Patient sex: M
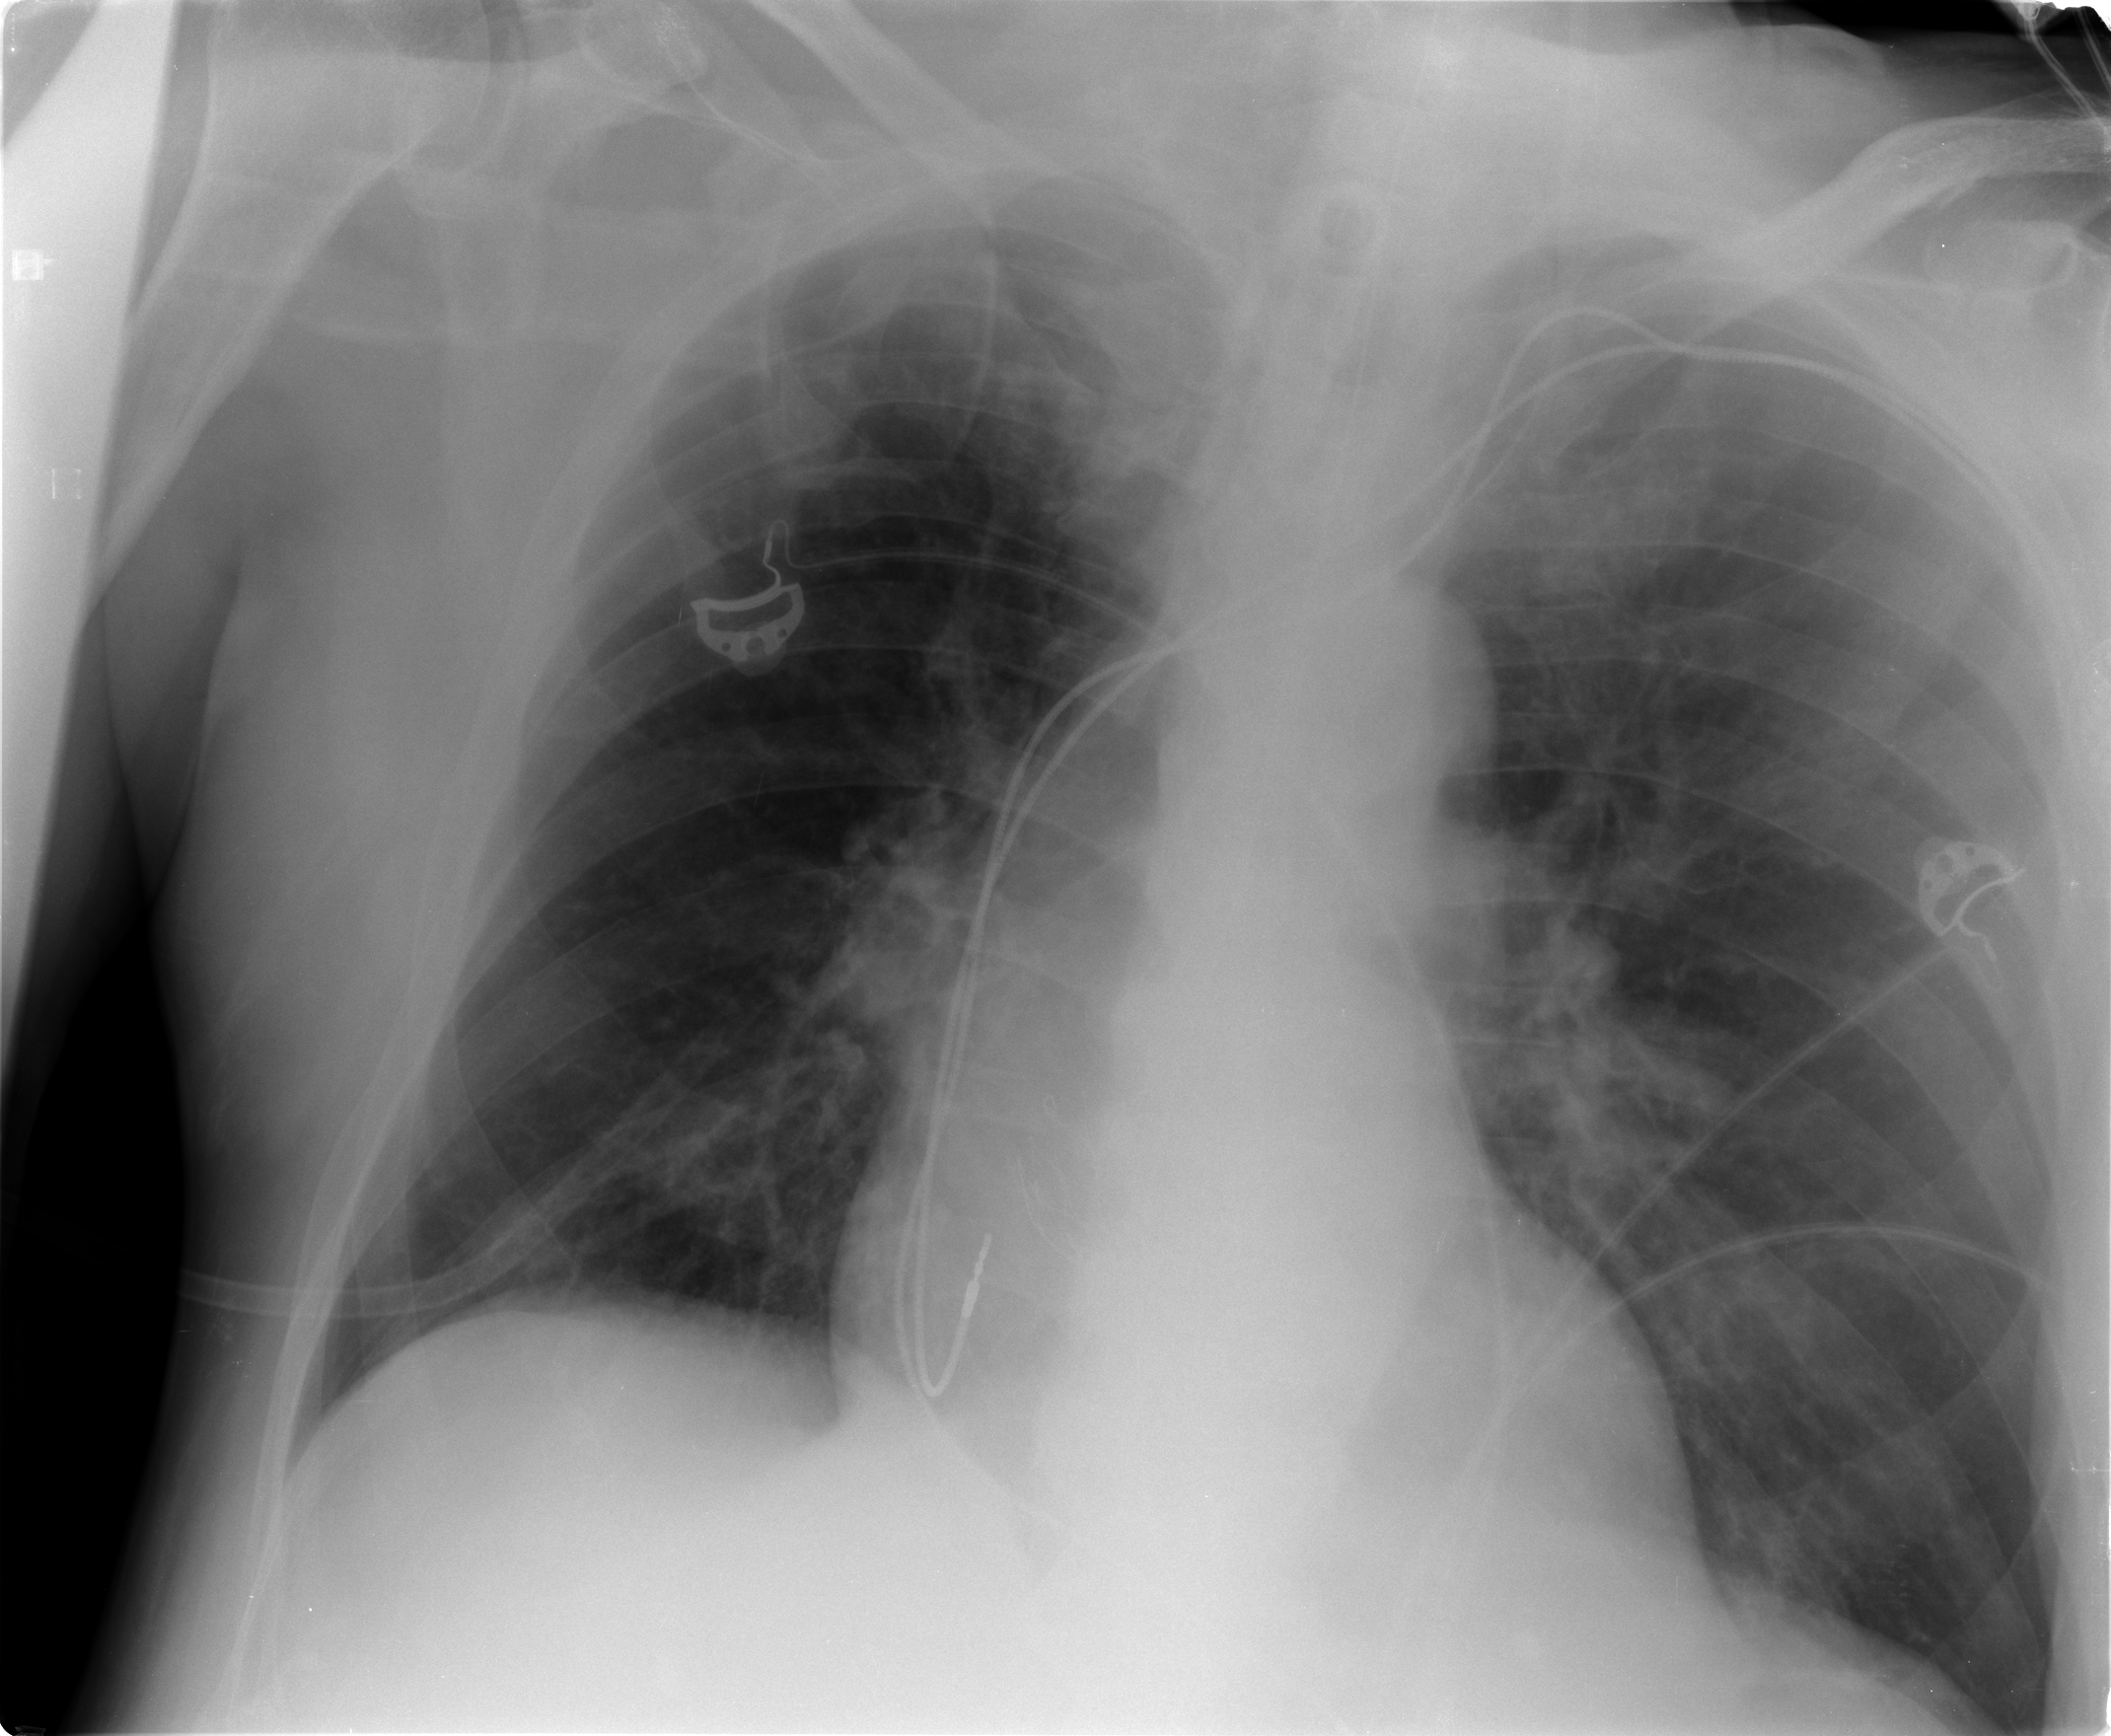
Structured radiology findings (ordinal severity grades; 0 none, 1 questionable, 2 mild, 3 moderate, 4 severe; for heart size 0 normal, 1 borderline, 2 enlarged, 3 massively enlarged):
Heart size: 0
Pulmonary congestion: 2
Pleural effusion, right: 0
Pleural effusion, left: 0
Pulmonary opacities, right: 0
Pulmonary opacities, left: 2
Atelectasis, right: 0
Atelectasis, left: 2